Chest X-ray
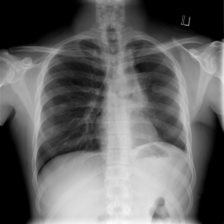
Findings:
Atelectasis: negative
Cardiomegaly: negative
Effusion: negative
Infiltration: negative
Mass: negative
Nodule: negative
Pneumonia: negative
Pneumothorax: positive
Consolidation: negative
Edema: negative
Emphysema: negative
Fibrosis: negative
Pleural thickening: negative
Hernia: negative